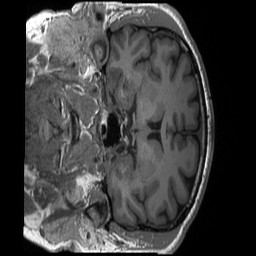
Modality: T1w
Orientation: coronal
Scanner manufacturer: siemens
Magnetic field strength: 3 T
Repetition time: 2.4 s
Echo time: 0.00224 s